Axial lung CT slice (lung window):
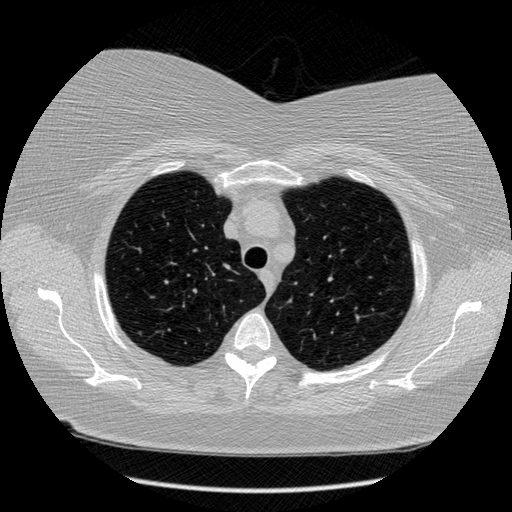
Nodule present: yes
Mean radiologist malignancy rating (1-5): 3